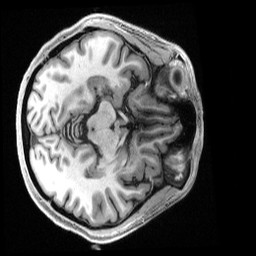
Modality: T1w
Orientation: axial
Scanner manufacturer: siemens
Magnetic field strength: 3 T
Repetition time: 2.5 s
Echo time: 0.00231 s